【题型】解答题　【知识点】解析几何　【难度】medium
设有椭圆 \(E: \frac{x^2}{a^2} + \frac{y^2}{b^2} = 1\ (a > b > 0)\) 和直线 \(l: 3x + 4y - 25 = 0\)。椭圆 \(E\) 的左、右焦点分别为 \(F_1(-5,0)\)、\(F_2(5,0)\)，\(P\) 是 \(E\) 上位于第一象限内的一点。

(1) 当 \(b = 2\) 时，求椭圆 \(E\) 的离心率；

(2) 若 \(\overrightarrow{F_1P} \cdot \overrightarrow{F_2P} = 0\) 且点 \(P\) 在直线 \(l\) 上，求 \(a\) 的值；

(3) 设点 \(P\) 满足 \(|PF_1| + |PF_2| + d = \frac{62}{5}\)，其中 \(d\) 是点 \(P\) 到 \(l\) 的距离。当 \(a\) 变化时，求 \(d\) 的最小值。
【解答】
【详解】
(1) 由题意可知，\(c = 5\)，\(b = 2\)，
\(\therefore a = \sqrt{b^2 + c^2} = \sqrt{25 + 4} = \sqrt{29}\)，

所以椭圆 \(E\) 的离心率为 \(e = \frac{c}{a} = \frac{5}{\sqrt{29}} = \frac{5\sqrt{29}}{29}\)；

(2)

如图，设 \(P(x_0,y_0)\)，\(\therefore \overrightarrow{F_1P} = (x_0 - 5,y_0)\)，\(\overrightarrow{F_2P} = (x_0 + 5,y_0)\)，

\(\therefore \overrightarrow{F_1P} \cdot \overrightarrow{F_2P} = x_0^2 + y_0^2 - 25 = 0 \Rightarrow x_0^2 + y_0^2 = 25\)，

又 \(\because P \in l\)，\(\therefore 3x_0 + 4y_0 = 25\)，

\(\because P(x_0,y_0)\) 是第一象限上的点，

\(\therefore x_0,y_0 > 0\)，即解得 \(x_0 = 3\)，\(y_0 = 4\)，\(\therefore P(3,4)\)，

\(\therefore |PF_1| = \sqrt{(3 - 5)^2 + 4^2} = 4\sqrt{5}\)，\(|PF_2| = \sqrt{(3 + 5)^2 + 4^2} = 2\sqrt{5}\)，

由椭圆的定义知 \(|PF_1| + |PF_2| = 6\sqrt{5} = 2a\)，\(\therefore a = 3\sqrt{5}\)。

(3) 由椭圆的定义知 \(|PF_1| + |PF_2| = 2a\)。

\(\therefore d = \frac{62}{5} - 2a\)，设 \(P(a\cos\theta,b\sin\theta)\)，

对于每一个固定的 \(a\)，设点 \(P\) 到 \(l\) 的距离为 \(d_a(\theta)\)，

利用点到直线距离公式有
\[
d_a(\theta) = \frac{|3a\cos\theta + 4b\sin\theta - 25|}{\sqrt{3^2 + 4^2}} = \frac{|3a\cos\theta + 4\sqrt{a^2 - 25}\sin\theta - 25|}{5},
\]
由辅助角公式得
\[
d_a(\theta) = \frac{\left|\sqrt{9a^2 + 16a^2 - 400}\cos(\theta - \varphi) - 25\right|}{5}
= \frac{\left|5\sqrt{a^2 - 16}\cos(\theta - \varphi) - 25\right|}{5}
= \left|\sqrt{a^2 - 16}\cos(\theta - \varphi) - 5\right|,
\]

$\because P$ 是第一象限内的一点，

$\therefore \theta \in \left(0, \frac{\pi}{2}\right)$，注意到 $\cos\varphi = \frac{3a}{5\sqrt{a^2 - 16}} > 0$，$\sin\varphi = \frac{4\sqrt{a^2 - 25}}{5\sqrt{a^2 - 16}} > 0$，
$\therefore \varphi$ 是第一象限的角，

设 $\varphi \in \left(0, \frac{\pi}{2}\right)$，$\because d = \frac{62}{5} - 2a \geq 0 \Rightarrow a \leq \frac{31}{5}$，$\therefore \sqrt{a^2 - 16} \leq \frac{\sqrt{561}}{5} < 5$，

$\therefore$ 当 $\theta = \varphi$ 时，
$d_a(\varphi) = \left|\sqrt{a^2 - 16} - 5\right| = 5 - \sqrt{a^2 - 16}$ 为 $d$ 在固定 $a$ 下的最小值，

由题意知 $d = \frac{62}{5} - 2a$ 对于 $\theta$ 有解，

$\therefore \frac{62}{5} - 2a \geq 5 - \sqrt{a^2 - 16} \Rightarrow 2a - \frac{37}{5} \leq \sqrt{a^2 - 16}$，

两边平方可得：
\[
4a^2 + \frac{1369}{25} - \frac{148a}{5} \leq a^2 - 16 \Rightarrow 75a^2 - 740a + 1769 \leq 0 \Rightarrow \frac{61}{15} \leq a \leq \frac{29}{5},
\]

要求 $d = \frac{62}{5} - 2a$ 的最小值，即求 $a$ 的最大值，

$\therefore d_{\min} = \frac{62}{5} - \frac{58}{5} = \frac{4}{5}$，当 $a = \frac{29}{5}$ 时取到。

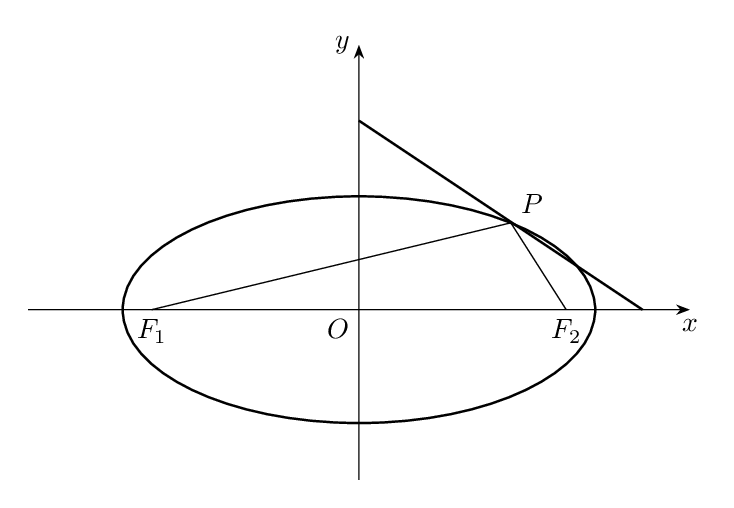